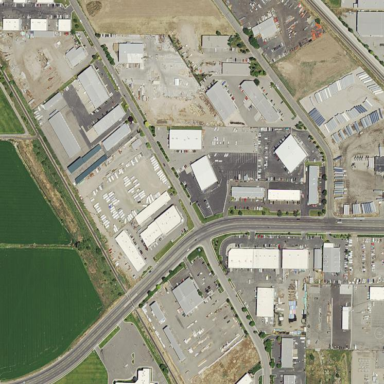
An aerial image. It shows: Industrial area.